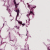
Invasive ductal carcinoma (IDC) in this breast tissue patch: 0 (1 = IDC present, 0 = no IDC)